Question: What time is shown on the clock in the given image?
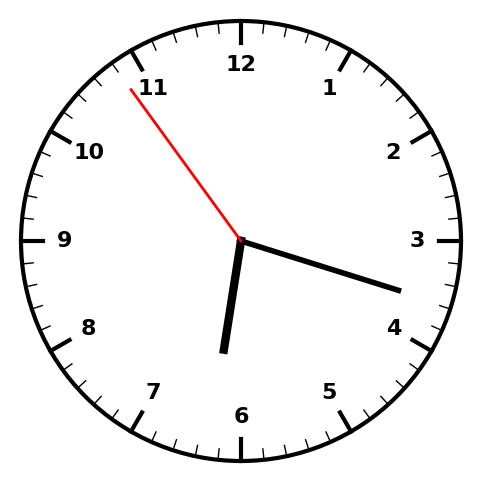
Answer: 06:17:54